【题型】证明题　【知识点】平面几何　【难度】medium
法国著名军事家拿破仑·波拿巴最早提出的一个几何定理：“以任意三角形的三条边为边向外构造三个等边三角形，则这个三个三角形的外接圆圆心恰为另一个等边三角形的顶点”．如图，在 $\triangle ABC$ 中，内角 $A, B, C$ 的对边分别为 $a, b, c$，以 $AB, BC, AC$ 为边向外作三个等边三角形，其外接圆圆心依次为 $O_1, O_2, O_3$．

\vspace{1em}
\noindent (1) 证明：$\triangle O_1O_2O_3$ 为等边三角形；

\noindent (2) 若 $S_{\triangle O_1O_2O_3} = m S_{\triangle ABC}$，求 $m$ 的最小值．
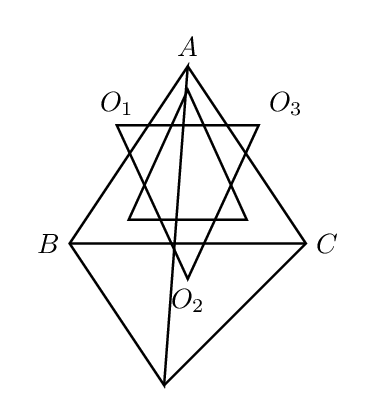
【解答】
\noindent \textcolor{red}{【答案】} (1) 证明见解析 \quad (2) $1$

\vspace{1em}
% 分析部分
\noindent \textcolor{red}{【分析】} （1）连接 $AO_1$，$AO_3$，在 $\triangle O_1AO_3$ 中，由余弦定理可求出 $|O_1O_3|$，同理可得 $|O_1O_2|$，再结合正弦定理即可证明 $|O_1O_2| = |O_1O_3|$，同理可得 $|O_1O_2| = |O_2O_3|$；

\noindent （2）由 $S_{\triangle O_1O_2O_3} = m S_{\triangle ABC}$ 化简可得 $\frac{b}{c} + \frac{c}{b} = \sqrt{3(2m - 1)^2 + 1} \times \sin(A + \varphi)$，再由基本不等式求出 $\frac{b}{c} + \frac{c}{b}$ 的最小值，即可求出 $m$ 的最小值．

\vspace{1em}
% 详解部分
\noindent \textcolor{red}{【详解】} （1）如图，连接 $AO_1$，$AO_3$，则 $|AO_1| = \frac{\sqrt{3}}{3}c$，$|AO_3| = \frac{\sqrt{3}}{3}b$，$\angle O_1AO_3 = A + \frac{\pi}{3}$

\noindent 在 $\triangle O_1AO_3$ 中，由余弦定理得：$|O_1O_3|^2 = |AO_1|^2 + |AO_3|^2 - 2|AO_1| \cdot |AO_3| \cdot \cos \angle O_1AO_3$，

\noindent 即 $|O_1O_3|^2 = \frac{b^2}{3} + \frac{c^2}{3} - 2 \cdot \frac{bc}{3} \cdot \cos\left(A + \frac{\pi}{3}\right) = \frac{b^2 + c^2 - 2bc \cos\left(A + \frac{\pi}{3}\right)}{3}$

\noindent $= \frac{b^2 + c^2 - 2bc \times \left(\frac{1}{2} \cos A - \frac{\sqrt{3}}{2} \sin A\right)}{3} = \frac{b^2 + c^2 - bc \cos A + \sqrt{3}bc \sin A}{3}$

\noindent $= \frac{b^2 + c^2 - \frac{b^2 + c^2 - a^2}{2} + \sqrt{3}bc \sin A}{3} = \frac{a^2 + b^2 + c^2}{6} + \frac{\sqrt{3}}{3}bc \sin A$

\noindent 同理可得 $|O_1O_2|^2 = \frac{a^2 + b^2 + c^2}{6} + \frac{\sqrt{3}}{3}ac \sin B$，

\noindent $\because \frac{a}{\sin A} = \frac{b}{\sin B}$，$\therefore a \sin B = b \sin A$，$\therefore |O_1O_2| = |O_1O_3|$．

\noindent 同理：$|O_1O_2| = |O_2O_3|$，即 $\triangle O_1O_2O_3$ 为等边三角形．

\noindent （2）$S_{\triangle O_1O_2O_3} = \frac{\sqrt{3}}{4} \times |O_1O_3|^2 = \frac{\sqrt{3}}{4} \times \frac{b^2 + c^2 - bc \cos A + \sqrt{3}bc \sin A}{3} = \frac{m}{2}bc \sin A$

\noindent 则 $\frac{b}{c} + \frac{c}{b} = \sqrt{3}(2m - 1) \sin A + \cos A = \sqrt{3(2m - 1)^2 + 1} \times \sin(A + \varphi)$

\noindent $\because \frac{b}{c} + \frac{c}{b} \geq 2\sqrt{\frac{b}{c} \times \frac{c}{b}} = 2$，$\left[ \sqrt{3}(2m - 1) \sin A + \cos A \right]_{\max} = \sqrt{3(2m - 1)^2 + 1}$，

\noindent $\therefore \sqrt{3(2m - 1)^2 + 1} \geq 2$，解得：$m \geq 1$

\noindent 当且仅当 $A = \frac{\pi}{3}$，$b = c$ 时 $\frac{S_{\triangle O_1O_2O_3}}{S_{\triangle ABC}}$ 取到最小值 $1$．

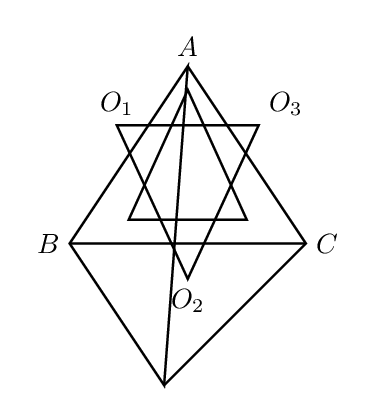